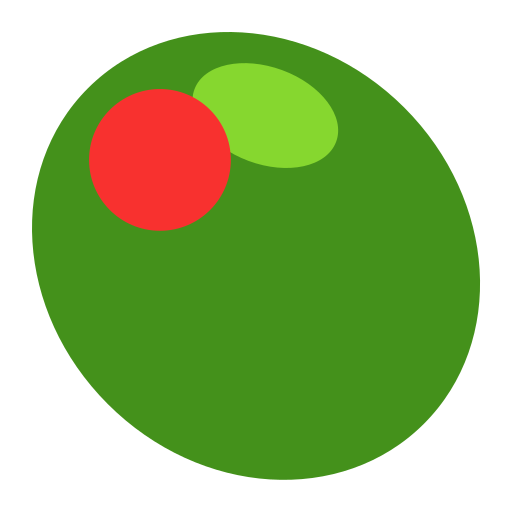
olive flat